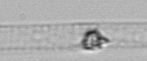
Label: Dactyliosolen_blavyanus